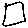
Label: square